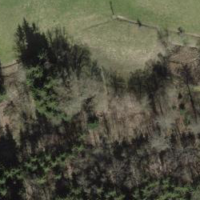
EUNIS habitat code: 44
Species observed at this site:
Cirsium palustre